Interaction volume radius: 5 \u00c5
Interaction volume height: 20 \u00c5
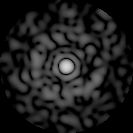
Disorder parameter: 0.8273